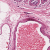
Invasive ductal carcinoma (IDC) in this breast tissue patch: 0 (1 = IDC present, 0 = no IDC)